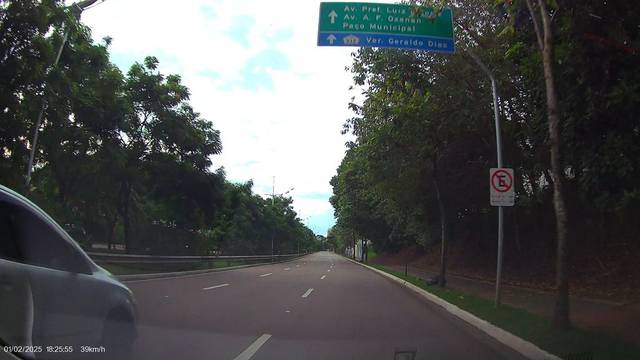
Region: Brazil
Coordinates: -23.184, -46.895